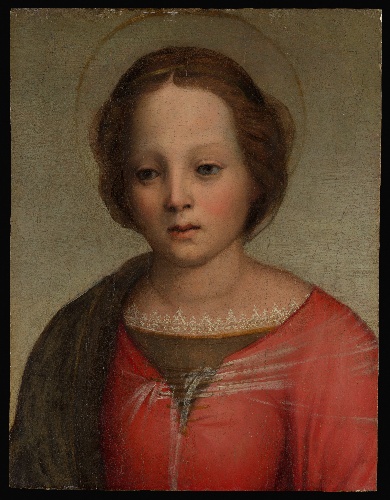
Title: Head of the Madonna
Artist: Franciabigio (Francesco di Cristofano)
Artist bio: Italian, Florence 1484–1525 Florence
Date: ca. 1509
Object type: Painting fragment
Classification: Paintings
Medium: Oil on wood
Dimensions: 15 x 11 1/2 in. (38.1 x 29.2 cm)
Department: European Paintings
Credit line: The Friedsam Collection, Bequest of Michael Friedsam, 1931
Accession year: 1932
Repository: Metropolitan Museum of Art, New York, NY
Tags: Madonna